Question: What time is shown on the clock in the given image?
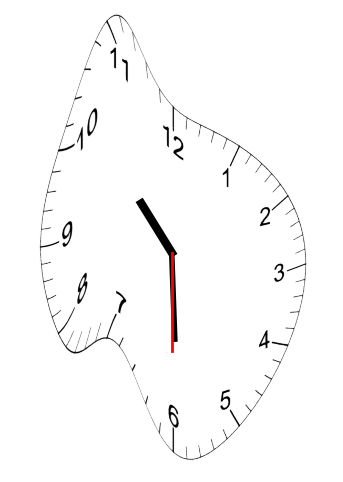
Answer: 10:29:30